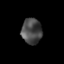
Tissue: lung
Cell type: Epithelial cells
Senescence score: 0.2151
Nuclear area (px): 508
Mean DAPI intensity: 73.484